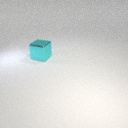
large cyan metal cube